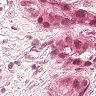
Metastatic tissue present: yes